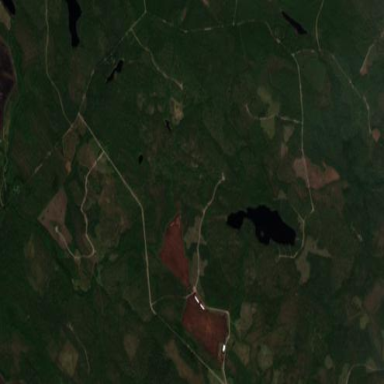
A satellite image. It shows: Industrial forest near wetland bog.